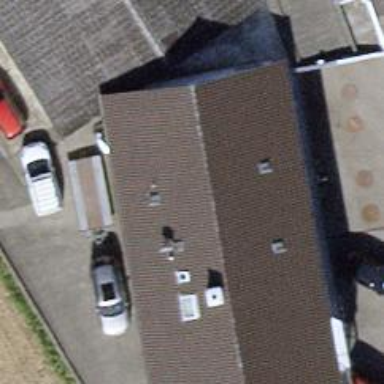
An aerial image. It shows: Shop that sells cars.